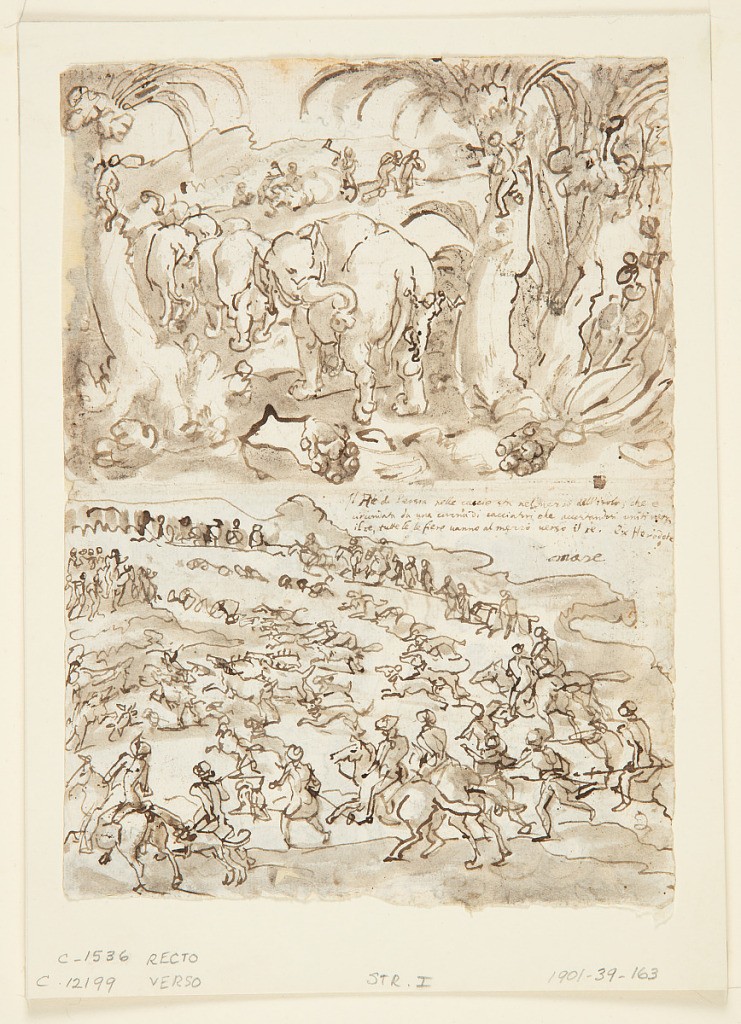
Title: Cavemen Chasing Elephants [above]; The King of Persia Hunting [below]
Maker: Jan van der Straet, called Stradanus, Flemish, 1523–1605
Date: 1596 or before
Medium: Pen and brown ink, brush and black wash over black chalk on laid paper
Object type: Drawing
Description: Recto, above: Elephants in a landscape are attacked by small men equipped with hatchets. In the foreground, one tiny figure clings to an elephant's tail and raises his weapon. In the background, sections of elephant meat are carried off as the fallen animal is butchered. Sketches of elephant feet in the foreground. Additional studies of soles of elephants' feet are in the foreground.
Recto, below: The king of Persia and his men hunt by surrounding and trapping animals. They are on an island, seen from above, with the shoreline at right. An explanatory inscription in Italian appears at the upper right of the image. The handwriting is that of Stradanus's patron and collaborator, the humanist scholar Luigi Alamanni. 
Verso: Elephants attacked by serpents. In the foreground a snake on the ground bites an elephant's trunk. Other snakes hang from the canopy of surrounding trees, threatening the elephants. Italian inscription, address to Stradanus.